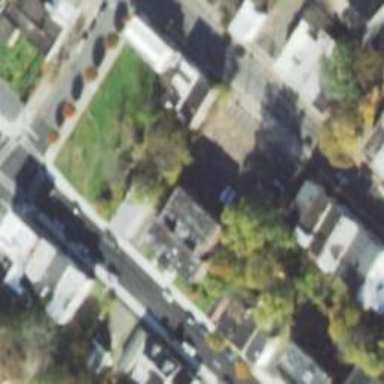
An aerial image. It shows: Kindergarten.